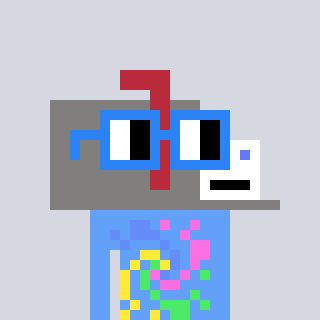
a pixel art character with square blue glasses, a mailbox-shaped head and a blue-colored body on a cool background